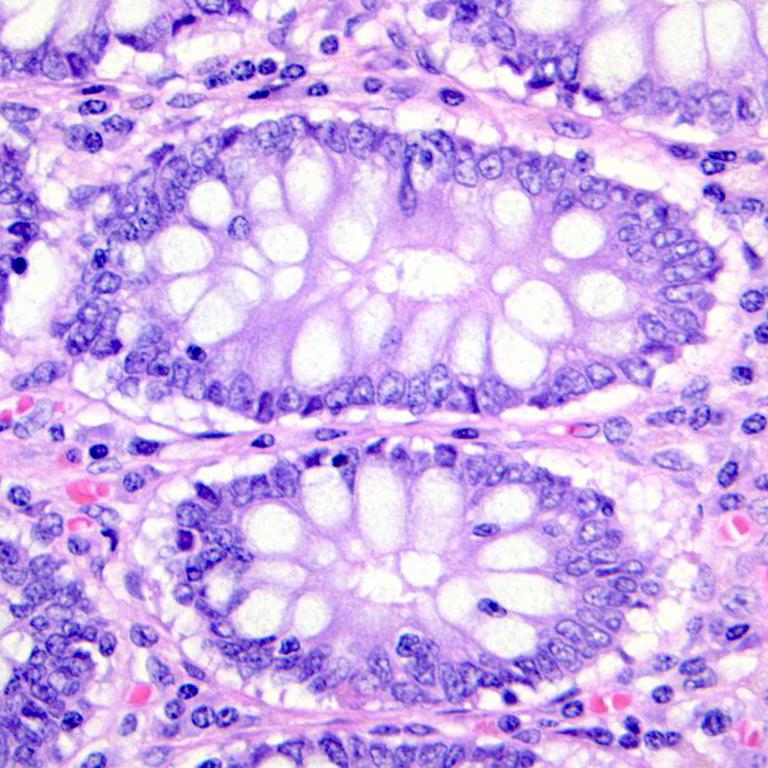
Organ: colon
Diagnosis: benign